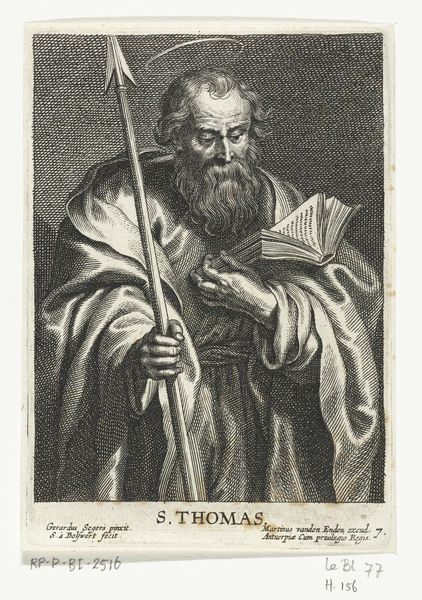
Titel: Heilige Thomas met speer
Künstler: Schelte Adamsz. Bolswert
Standort: Amsterdam
Institution: Rijksmuseum
Schlagwörter: barbe, portrait, noir, gravure, vieux, taille, lance, saint, livre, thomas, la tour, auréole, georges, burin